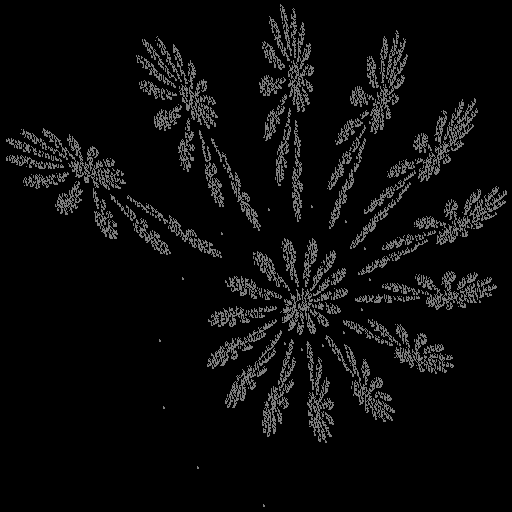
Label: swirl